Question: Spurious artifacts in case of creation of shadows through shadow mapping.
I can't understand why many shadows are drawn, and from where they originate?
example: <URL>
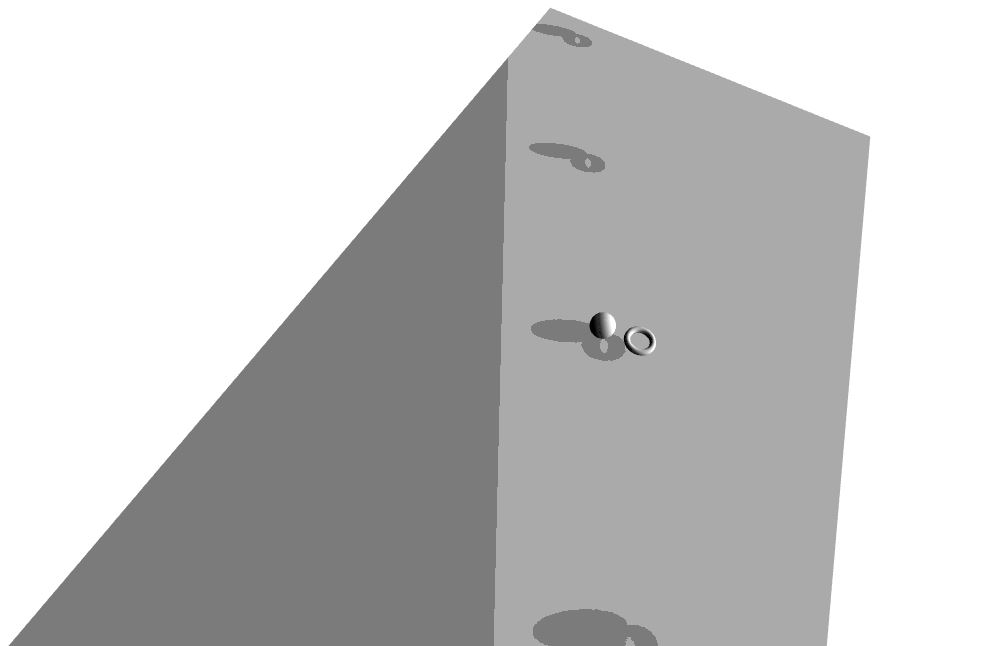
Answer: It looks like your shadow map is covering only a fraction of the scene, and is being tiled (repeated) to cover the rest. Change the wrapping mode for the shadow map to 'GL_CLAMP_TO_BORDER':
'''
glTexParameteri(GL_TEXTURE_2D, GL_TEXTURE_WRAP_S, GL_CLAMP_TO_BORDER);
glTexParameteri(GL_TEXTURE_2D, GL_TEXTURE_WRAP_T, GL_CLAMP_TO_BORDER);
'''
And set your border color to '1.0f' or '0.0f', depending on whether you want things outside the shadow map to be lit or unlit:
'''
GLfloat borderColor[] = { 1.0f, 1.0f, 1.0f, 1.0f };
glTexParameterfv(GL_TEXTURE_2D, GL_TEXTURE_BORDER_COLOR, borderColor);
'''